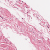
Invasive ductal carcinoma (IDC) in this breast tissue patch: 0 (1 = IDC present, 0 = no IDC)